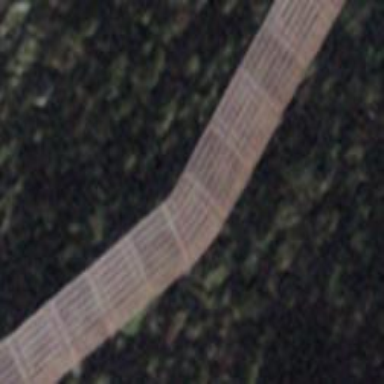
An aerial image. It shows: Snow fence that is man-made.